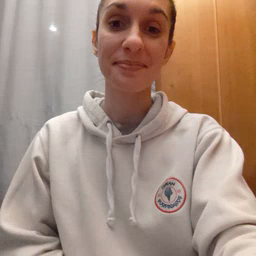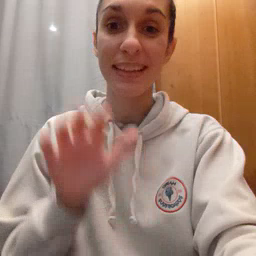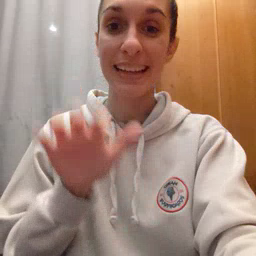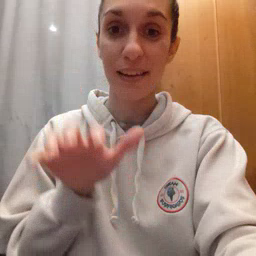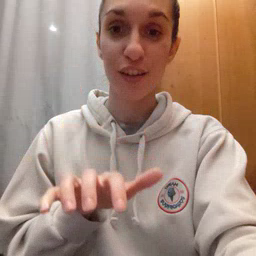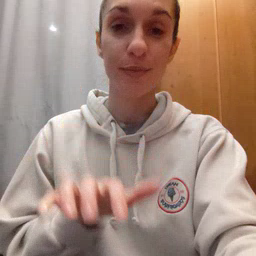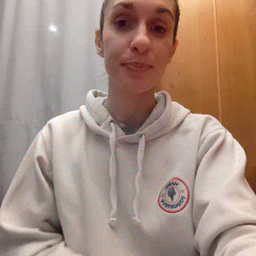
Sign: alligator